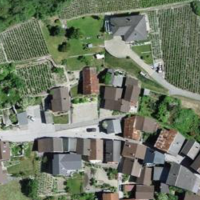
EUNIS habitat code: 55
Species observed at this site:
Corvus corone
Amelanchier ovalis
Chloris chloris
Passer domesticus
Sedum album
Buteo buteo
Sylvia atricapilla
Hippolais polyglotta
Carduelis carduelis
Turdus merula
Columba palumbus
Tachymarptis melba
Parus major
Pica pica
Phoenicurus ochruros
Falco tinnunculus
Motacilla alba
Delichon urbicum